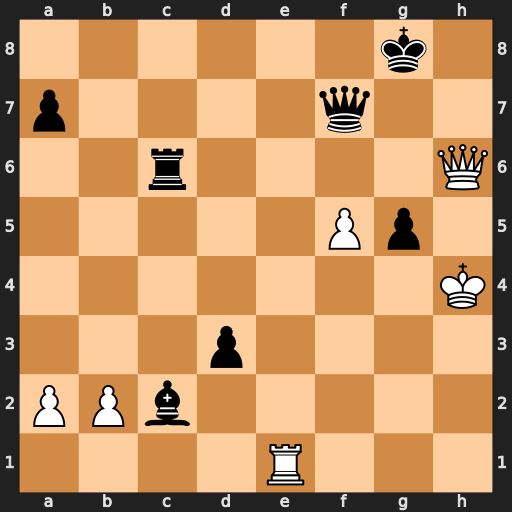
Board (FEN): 6k1/p4q2/2r4Q/5Pp1/7K/3p4/PPb5/4R3
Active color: w
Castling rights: -
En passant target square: -
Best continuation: Qxg5+ Rg6 Qd8+ Kg7 Re7